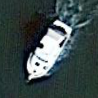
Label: civil